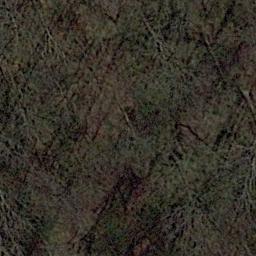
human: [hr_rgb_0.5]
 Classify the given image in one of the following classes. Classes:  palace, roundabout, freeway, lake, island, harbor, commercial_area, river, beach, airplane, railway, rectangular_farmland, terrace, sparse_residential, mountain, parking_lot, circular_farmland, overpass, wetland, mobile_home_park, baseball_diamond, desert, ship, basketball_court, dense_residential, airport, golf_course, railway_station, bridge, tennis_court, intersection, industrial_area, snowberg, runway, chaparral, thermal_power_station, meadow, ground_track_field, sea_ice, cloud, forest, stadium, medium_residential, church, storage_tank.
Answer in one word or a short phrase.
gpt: forest